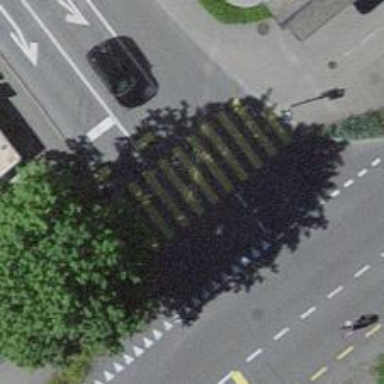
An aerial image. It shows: Road crossing with traffic signals.